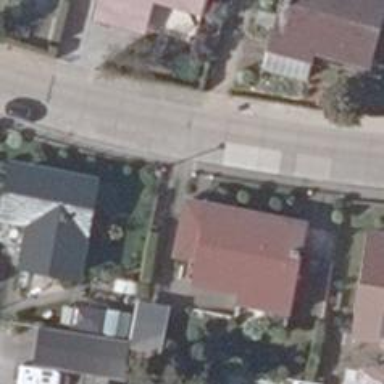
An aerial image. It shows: Residential road with concrete plates as its surface. Both sides of the road have sidewalks.